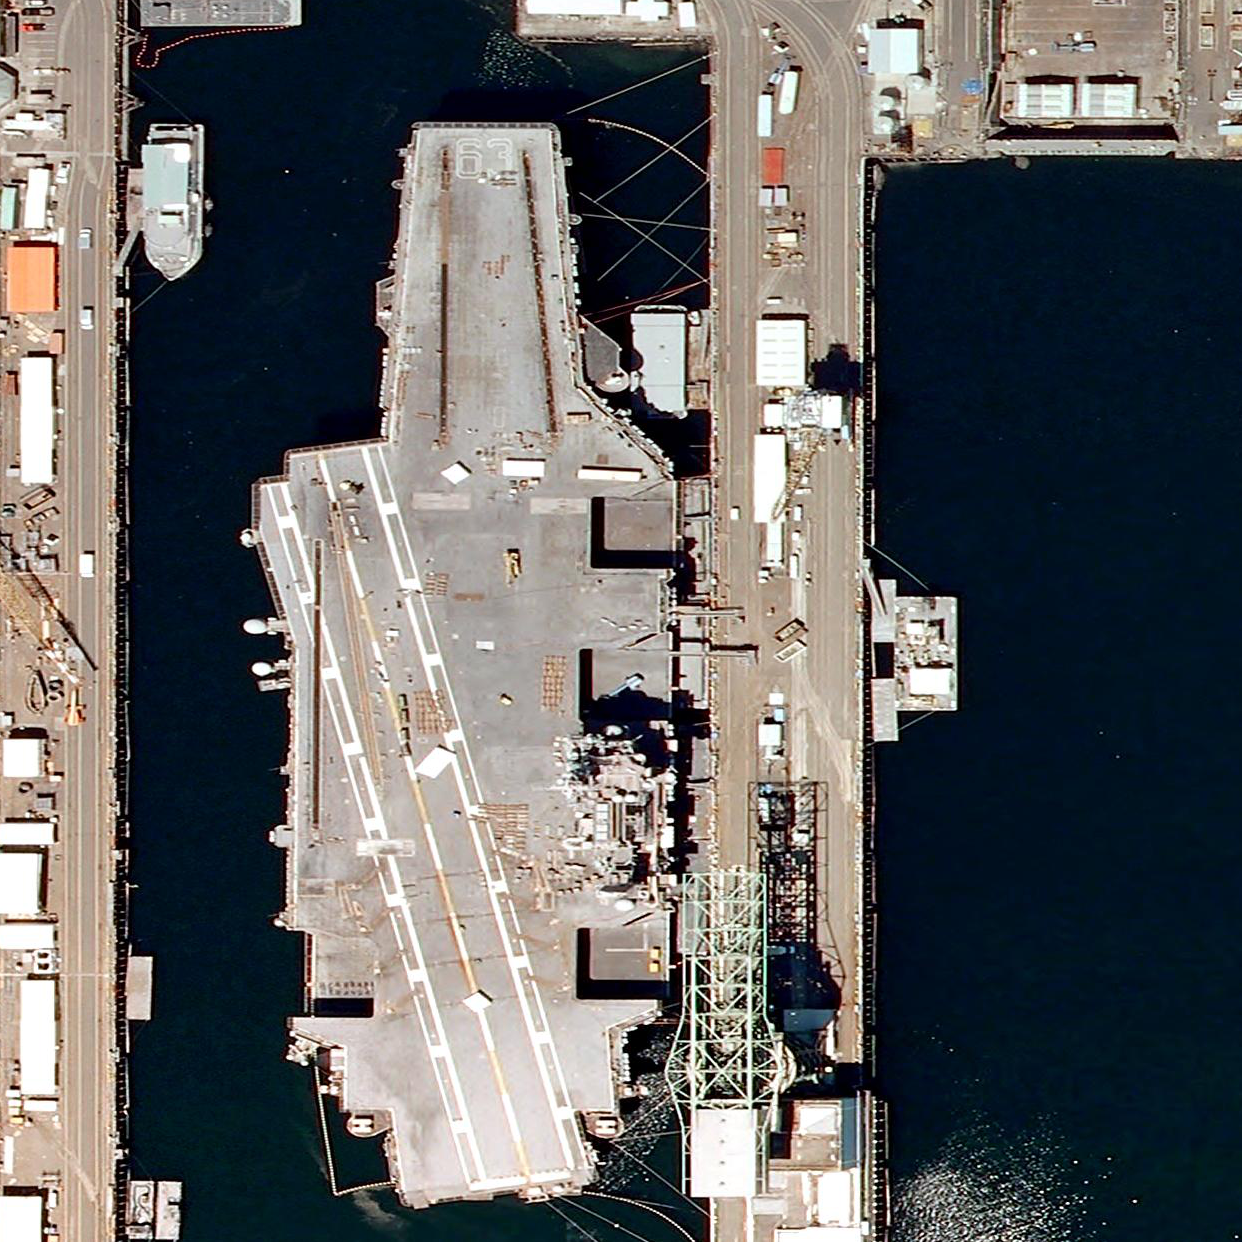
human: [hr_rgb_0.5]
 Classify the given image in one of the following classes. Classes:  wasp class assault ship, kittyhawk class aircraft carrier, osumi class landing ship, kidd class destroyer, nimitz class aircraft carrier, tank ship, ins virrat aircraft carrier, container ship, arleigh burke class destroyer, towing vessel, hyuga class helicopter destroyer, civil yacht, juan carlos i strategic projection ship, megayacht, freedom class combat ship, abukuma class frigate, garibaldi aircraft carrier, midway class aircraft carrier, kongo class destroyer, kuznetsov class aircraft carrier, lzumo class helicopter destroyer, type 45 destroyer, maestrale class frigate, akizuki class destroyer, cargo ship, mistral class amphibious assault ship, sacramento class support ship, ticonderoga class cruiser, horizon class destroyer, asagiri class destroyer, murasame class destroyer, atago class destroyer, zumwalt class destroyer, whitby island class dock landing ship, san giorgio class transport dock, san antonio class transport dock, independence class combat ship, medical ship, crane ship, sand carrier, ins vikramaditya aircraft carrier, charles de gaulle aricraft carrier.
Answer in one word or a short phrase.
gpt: KittyHawk class aircraft carrier